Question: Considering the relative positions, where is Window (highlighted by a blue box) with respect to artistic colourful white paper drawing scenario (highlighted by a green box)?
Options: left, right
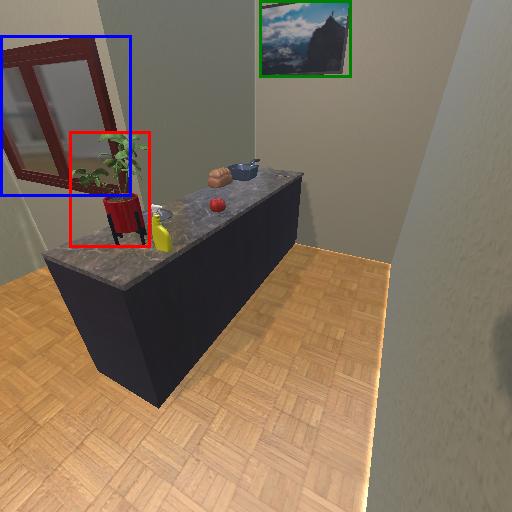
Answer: left